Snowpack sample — Buffalo Mountain, Silverthorne, Colorado, USA (2/22/26, 2:02 PM MST)
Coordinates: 39.622, -106.113
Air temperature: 33 °F
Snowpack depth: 63 cm
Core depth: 20 cm
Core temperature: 23 °F
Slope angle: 11°, slope face: 116°
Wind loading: low
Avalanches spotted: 0
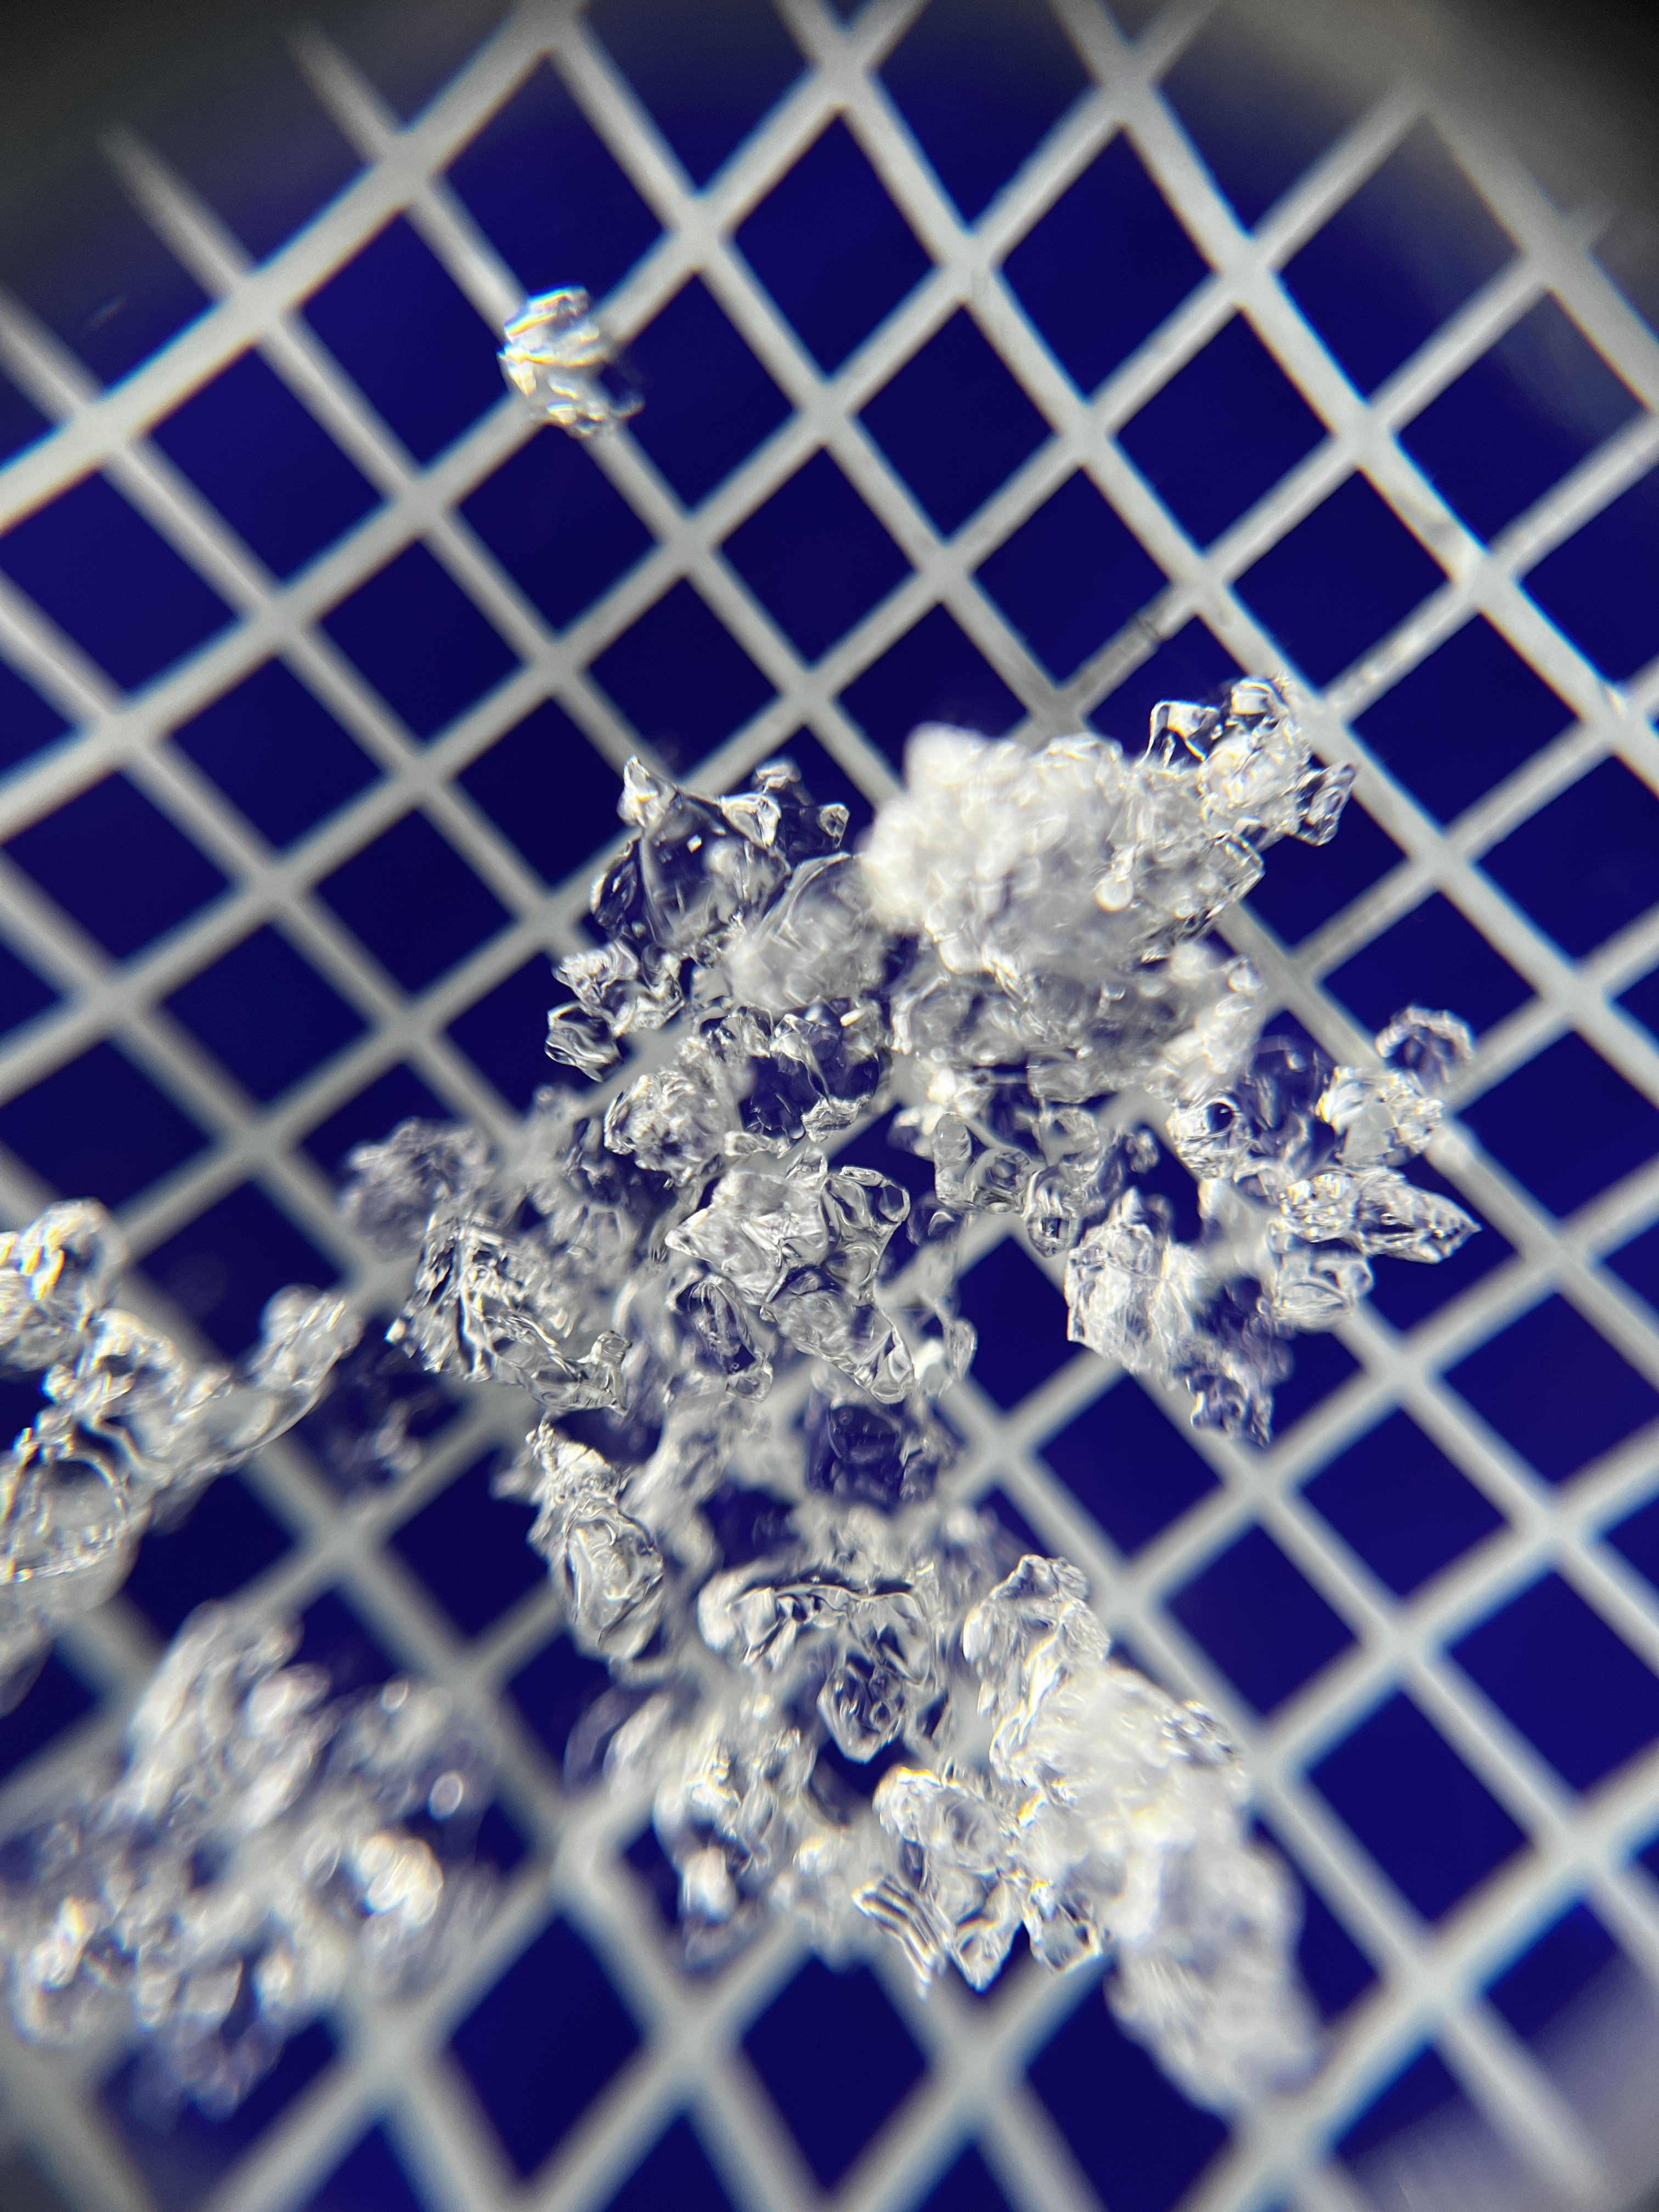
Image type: magnified_profile
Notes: In a firebreak similar to site 1, minimal wind loading with no spotted avalanches (not many faces in view though)